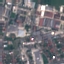
Land use / land cover: Industrial